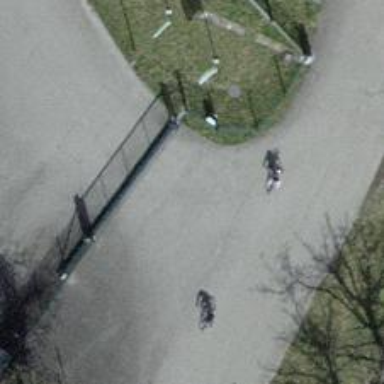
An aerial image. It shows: Gate.